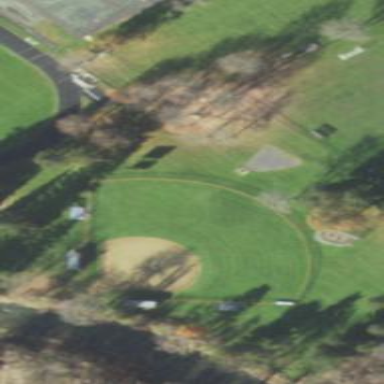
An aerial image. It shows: Baseball pitch for leisure land.